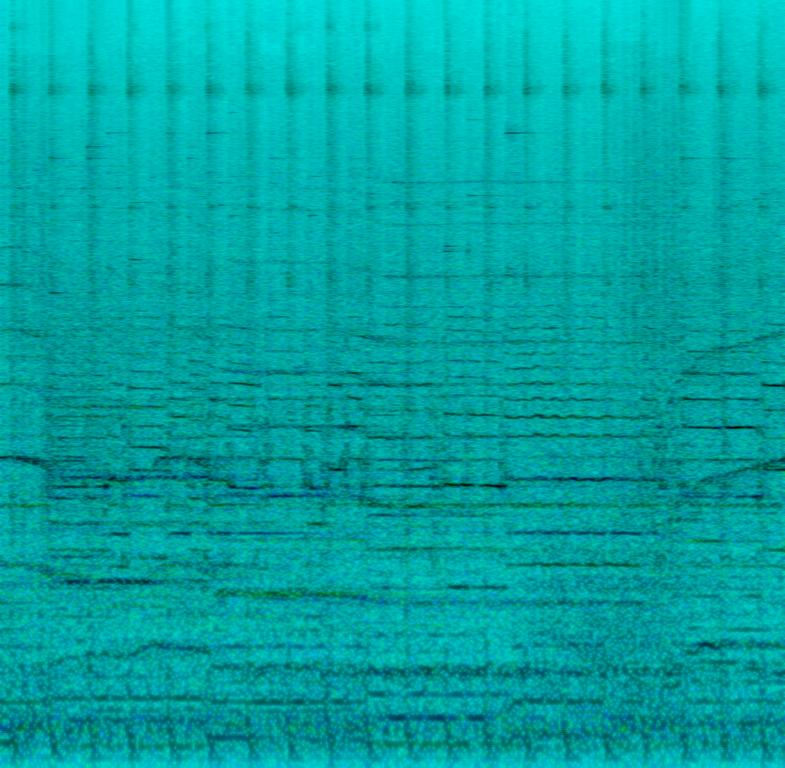
This folk rock song features an electric guitar playing the main melody in the form of a solo. This is accompanied by fast paced percussion. Another guitar plays a galloping rhythm. A violin plays staccato notes at a fast tempo and the notes follow the root notes of the chords but at higher octaves. This is an instrumental song with no voices. This song has a hippie feel. This song can be played in a retro movie with a hippie theme.